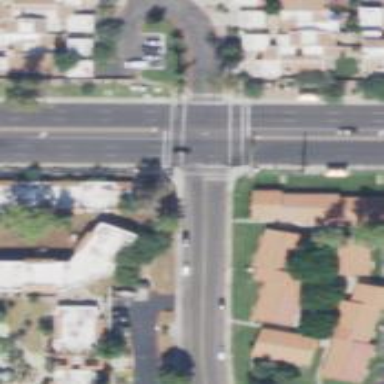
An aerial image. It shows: Solid stop line on the road marking.